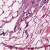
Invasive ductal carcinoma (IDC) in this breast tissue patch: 1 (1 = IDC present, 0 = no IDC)